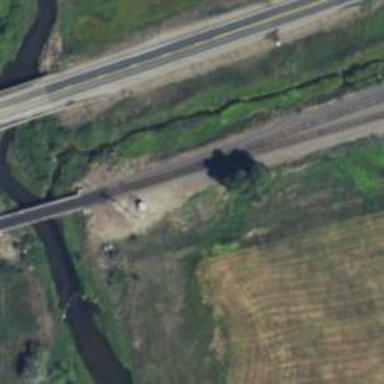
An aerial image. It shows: Railway spur junction.